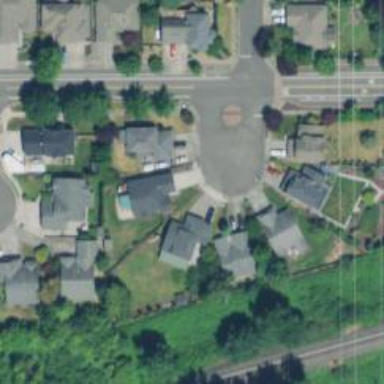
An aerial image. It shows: Residential road with sidewalk on the left side.